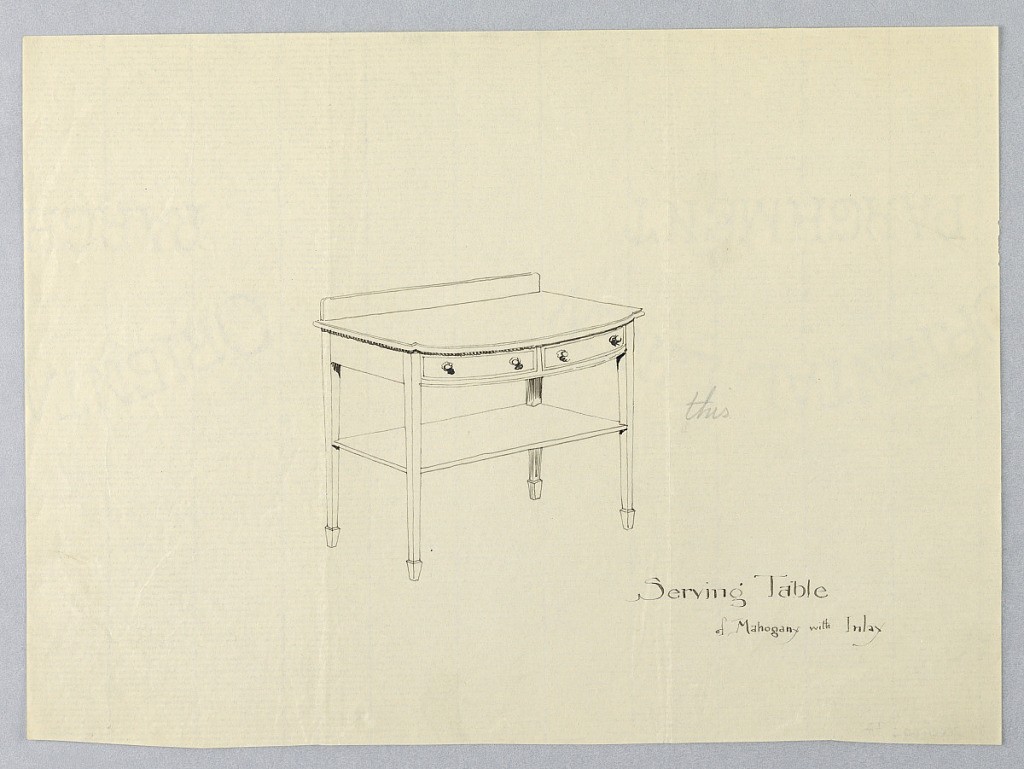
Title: Design for Serving Table of Mahogany and Inlay
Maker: A.N. Davenport Co.
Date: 1900–05
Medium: Pen and black ink on thin cream paper
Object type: Drawing
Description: Oblong body with convex front and 2 drawers; raised on 4 straight tapering legs; rectangular lower shelf attaches  half way up legs; backsplash.